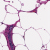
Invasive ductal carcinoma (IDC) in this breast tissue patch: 0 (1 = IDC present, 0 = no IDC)